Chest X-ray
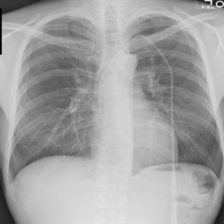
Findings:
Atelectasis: negative
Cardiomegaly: negative
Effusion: negative
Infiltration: negative
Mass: negative
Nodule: negative
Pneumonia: negative
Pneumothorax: negative
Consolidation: negative
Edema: negative
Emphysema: negative
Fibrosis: negative
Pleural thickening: negative
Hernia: negative